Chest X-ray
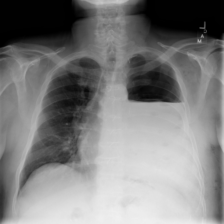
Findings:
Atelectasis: negative
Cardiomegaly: negative
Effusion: negative
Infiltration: negative
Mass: negative
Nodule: negative
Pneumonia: negative
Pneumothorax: negative
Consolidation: negative
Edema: negative
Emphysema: negative
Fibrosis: negative
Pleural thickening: negative
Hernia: negative